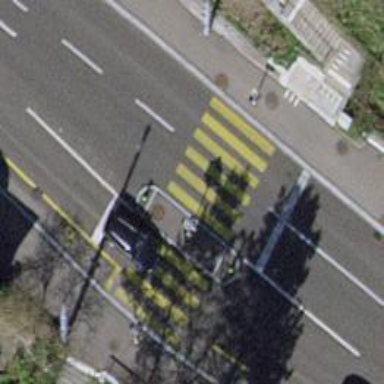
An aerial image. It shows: Zebra crossing with traffic signals.